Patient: sex M, age 36
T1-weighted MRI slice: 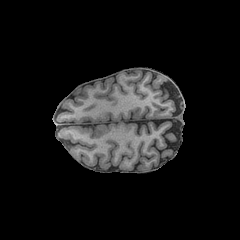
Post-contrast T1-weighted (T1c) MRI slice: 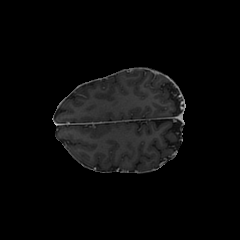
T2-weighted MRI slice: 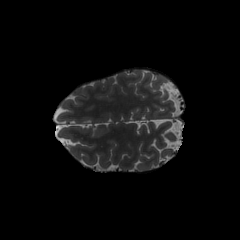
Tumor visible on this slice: no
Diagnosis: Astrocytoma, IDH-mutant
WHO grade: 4